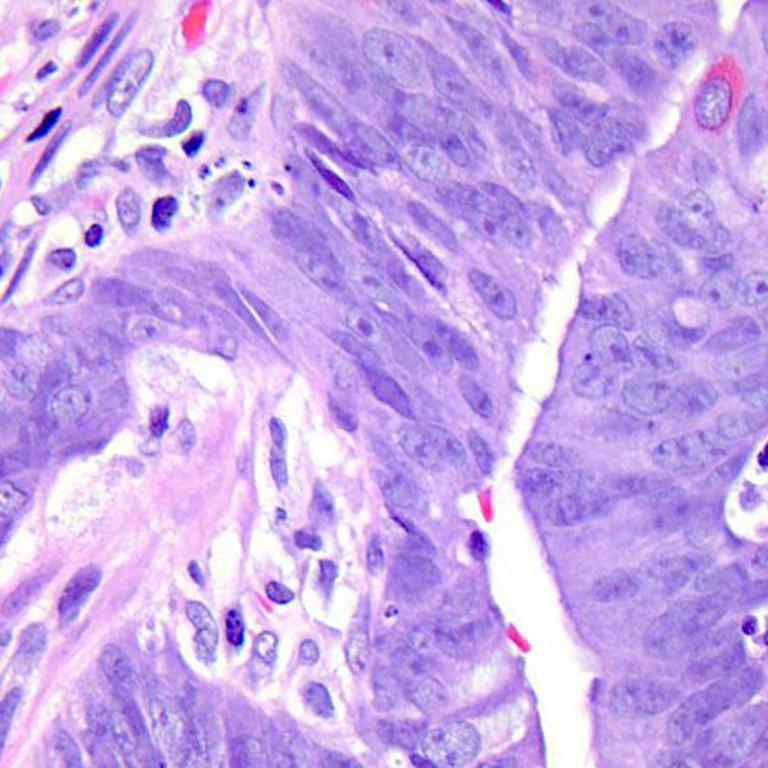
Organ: colon
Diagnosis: adenocarcinomas